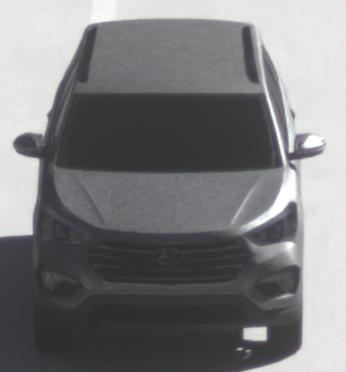
Make: Hyundai
Model: Santa Fe 2.4 GDI
Detailed model: Santa Fe (DM)
Model produced from: 2017/08
Model produced until: 2018/01
Doors: 5
Color: gray
Road condition: dry road
Daytime: morning or afternoon
Contrast: medium contrast